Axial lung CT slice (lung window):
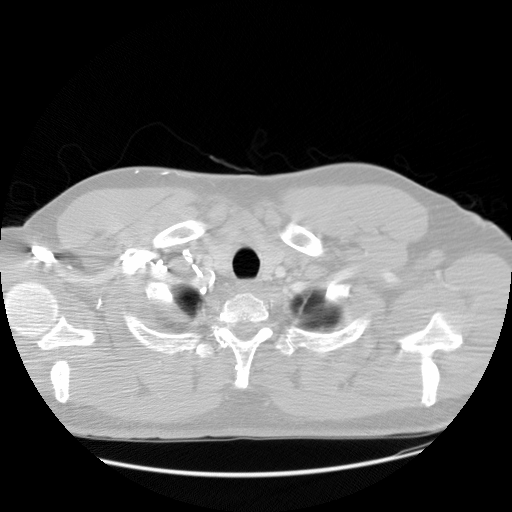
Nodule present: no